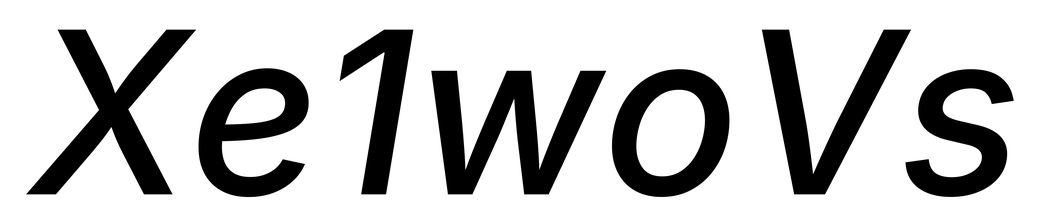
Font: Inter-Italic_Medium_Italic